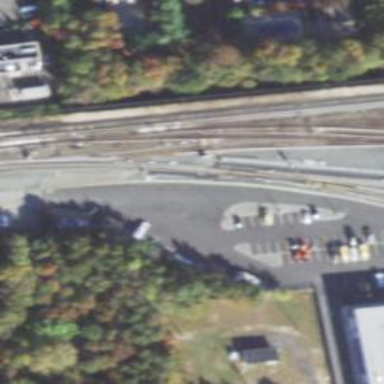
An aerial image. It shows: Electrified rail yard in service.